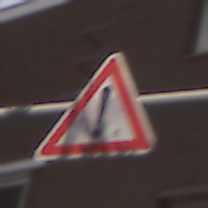
Verkehrszeichen: Gefahrenstelle
Umgebung: Outdoor, Urban
Tageszeit: MorningAfternoon
Wetter: Overcast
Licht: Natural
Jahreszeit: NotSpecified
Kontrast: LowContrast